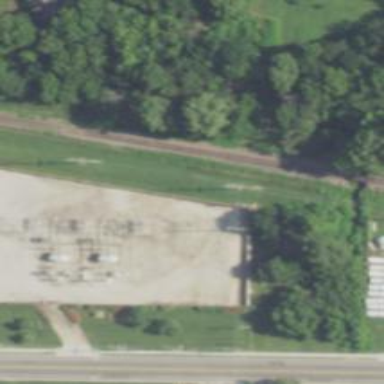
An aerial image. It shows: Distribution level power substation enclosed by fence.